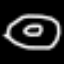
Label: donut